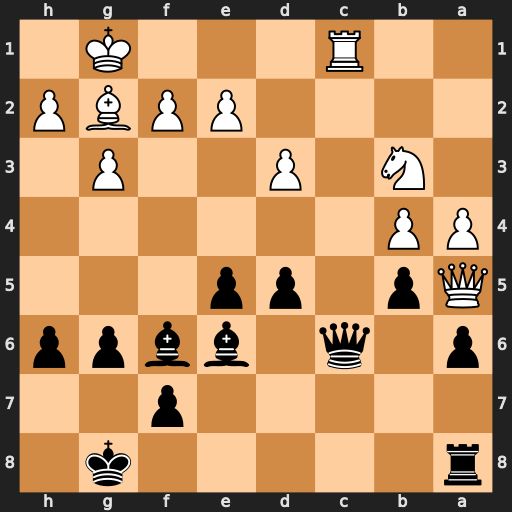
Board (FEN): r5k1/5p2/p1q1bbpp/Qp1pp3/PP6/1N1P2P1/4PPBP/2R3K1
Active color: b
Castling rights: -
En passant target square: -
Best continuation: Qxc1+ Nxc1 Bd8 Qxd8+ Rxd8